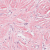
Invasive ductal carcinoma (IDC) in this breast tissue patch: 0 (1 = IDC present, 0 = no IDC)